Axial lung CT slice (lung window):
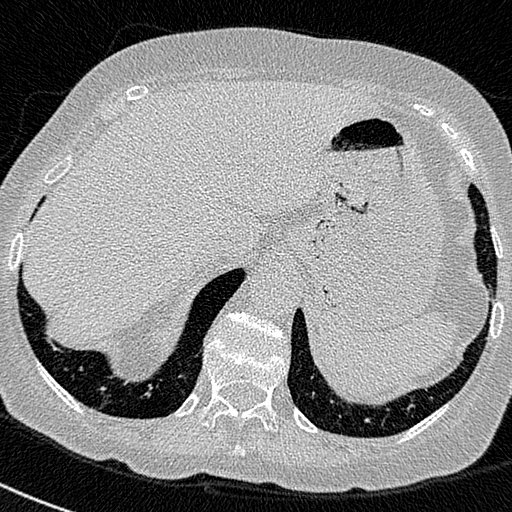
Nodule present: no